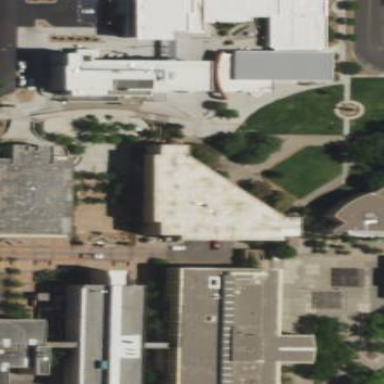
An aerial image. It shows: University library with flat roof.